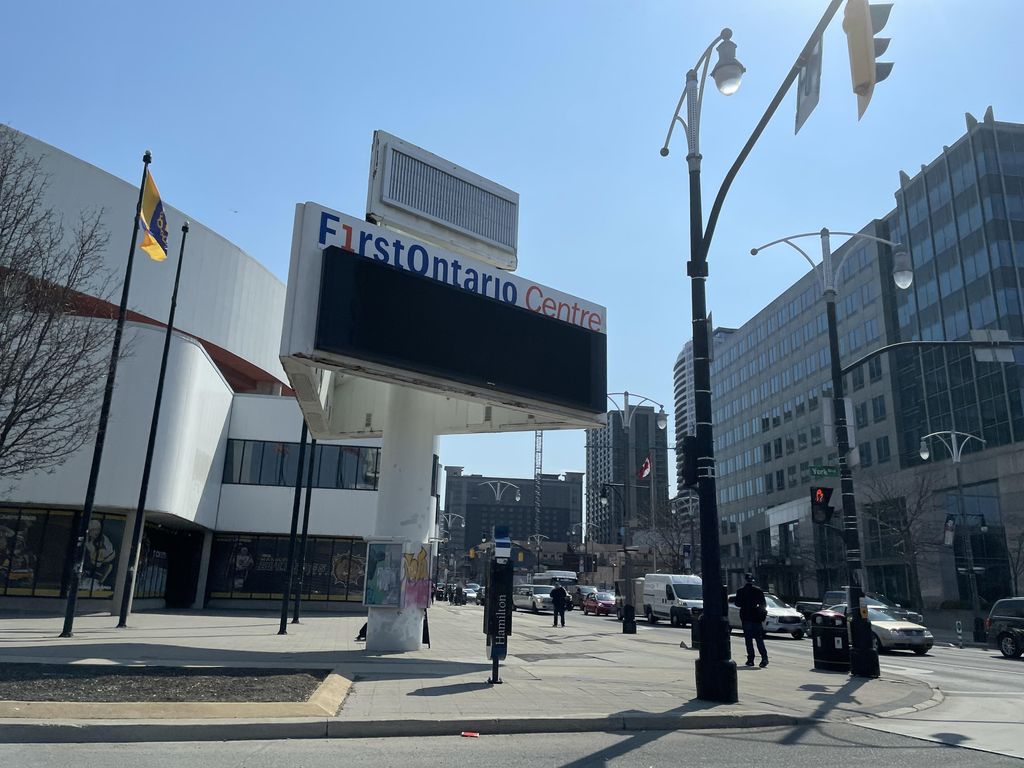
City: hamilton